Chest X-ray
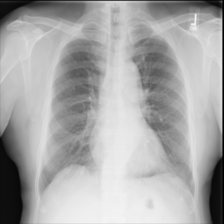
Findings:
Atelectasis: negative
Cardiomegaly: negative
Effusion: negative
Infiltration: negative
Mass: negative
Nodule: negative
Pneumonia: negative
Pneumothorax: negative
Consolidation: negative
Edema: negative
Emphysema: negative
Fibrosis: negative
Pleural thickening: negative
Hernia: negative